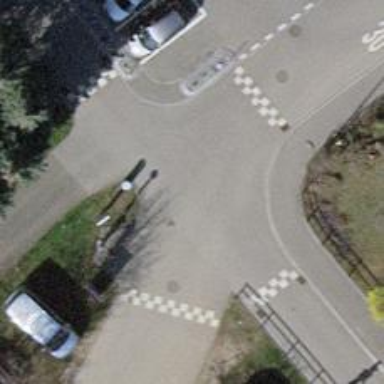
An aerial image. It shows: Traffic calming table.